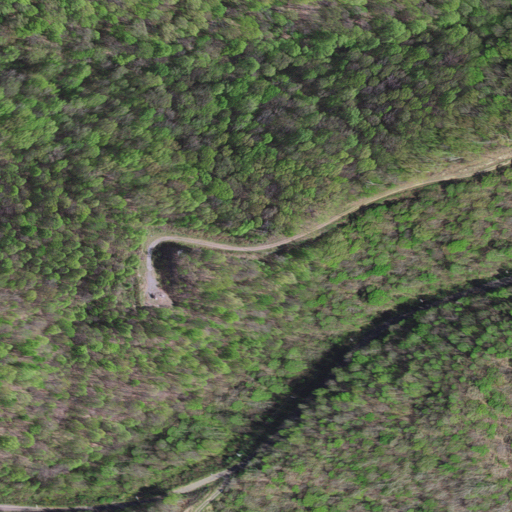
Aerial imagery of ridge(s) in Virginia named Fletcher Ridge containing deciduous forest and evergreen forest